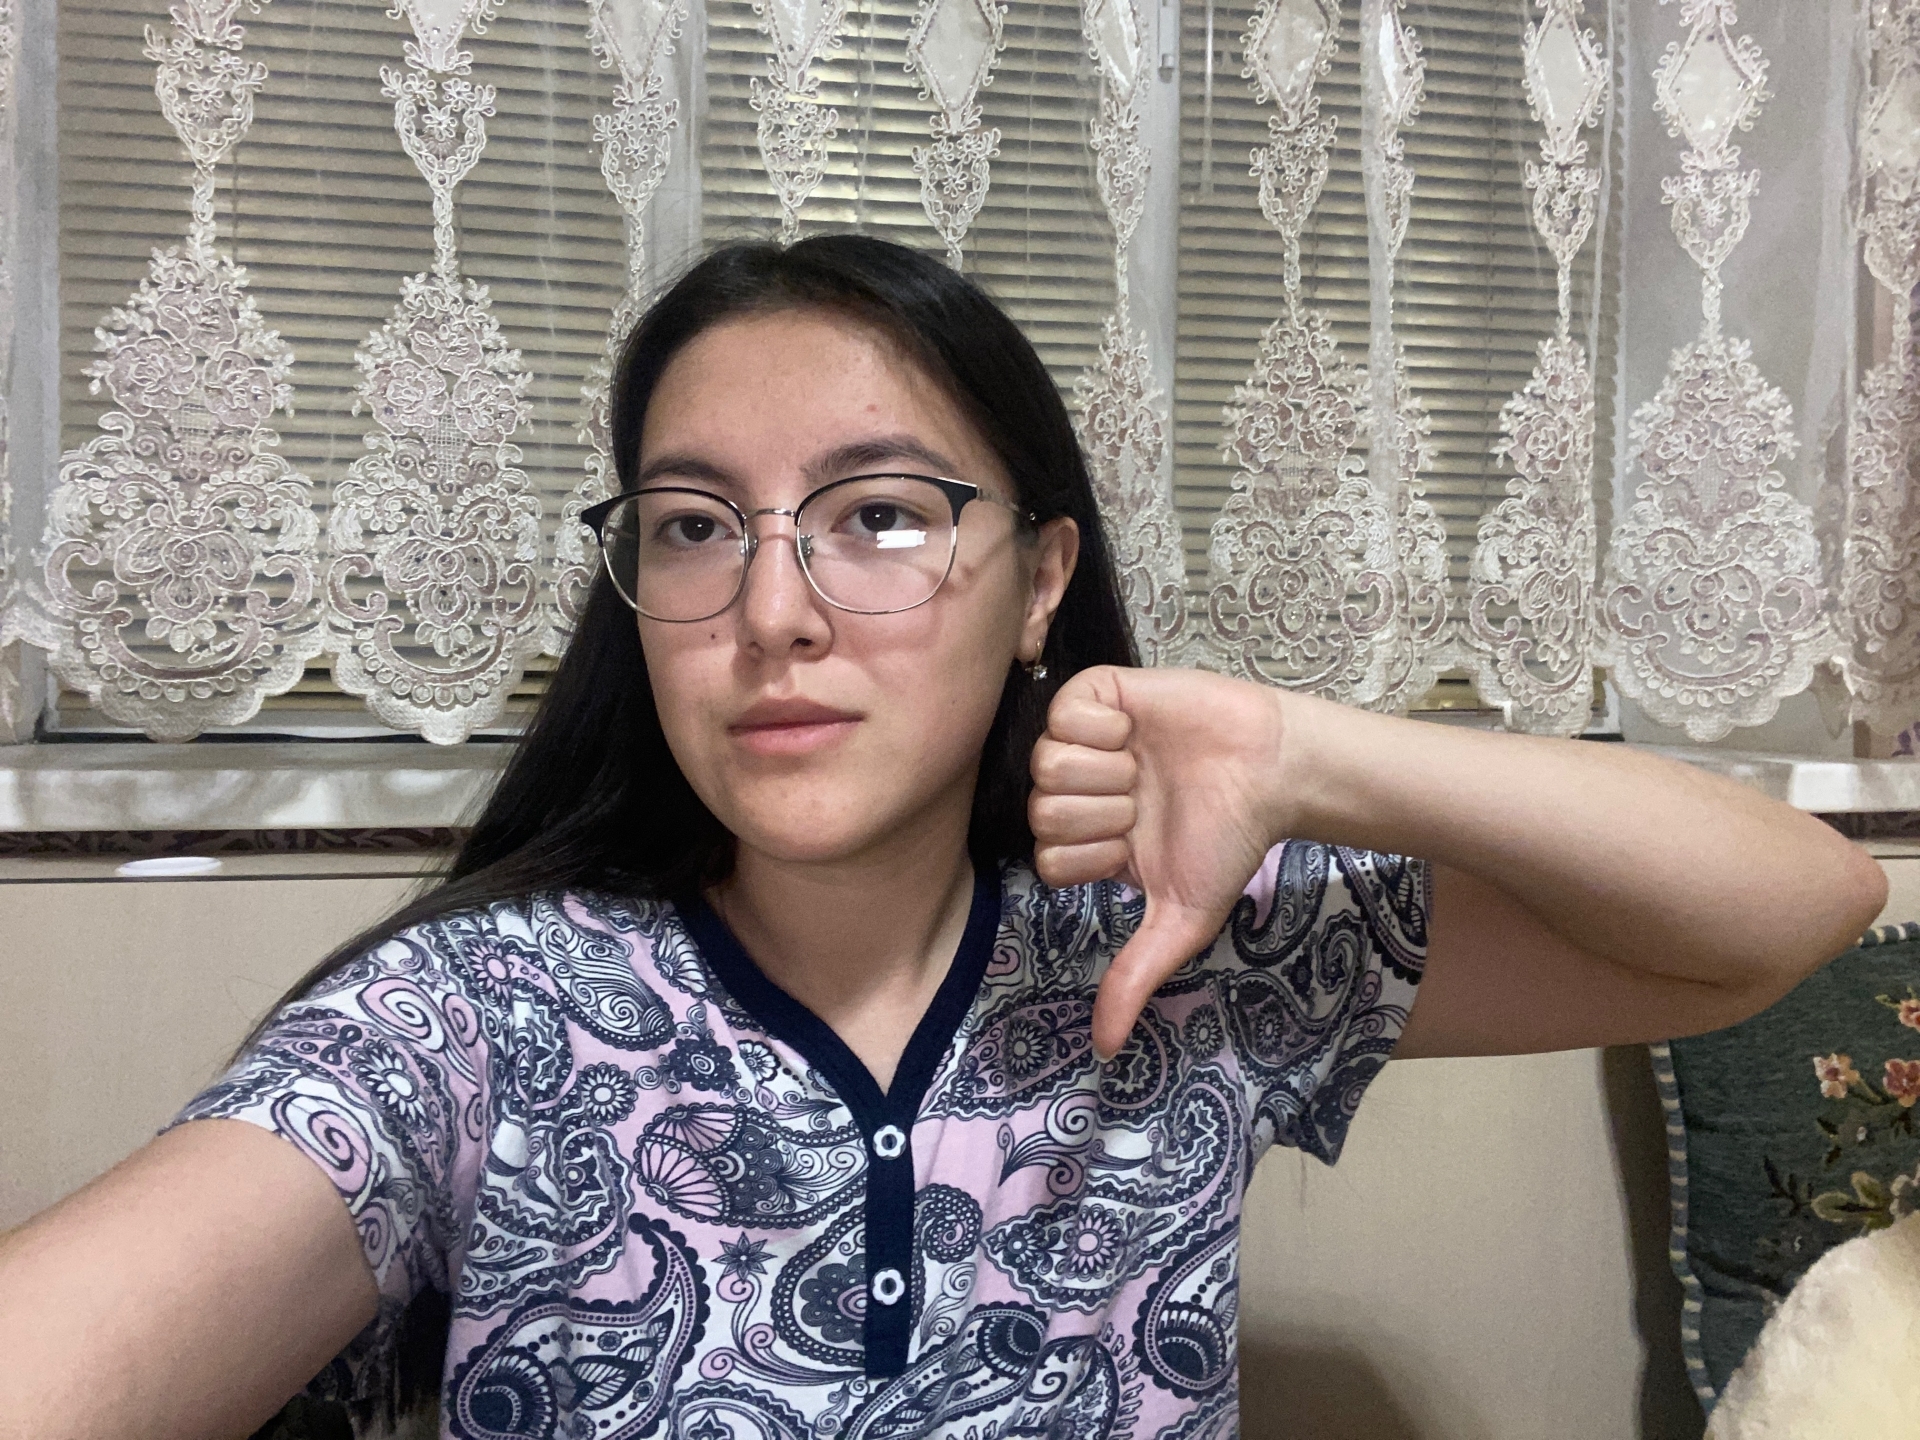
Label: clear